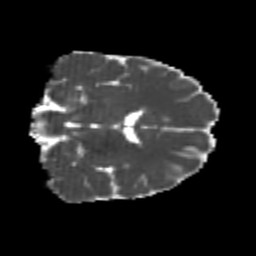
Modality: MD
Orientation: coronal
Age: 22
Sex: male
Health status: healthy
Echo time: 0.074 s